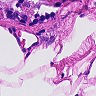
Metastatic tissue present: no